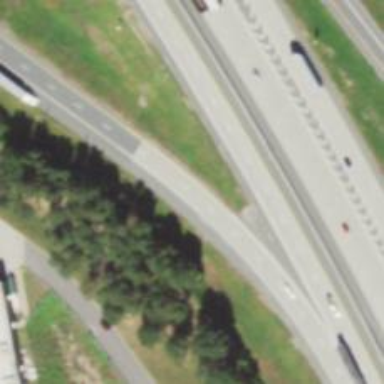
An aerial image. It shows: Asphalt motorway link.